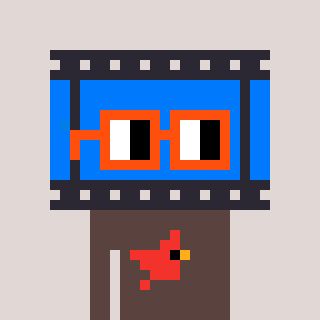
a pixel art character with square orange glasses, a film strip-shaped head and a darkbrown-colored body on a warm background